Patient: sex M, age 17
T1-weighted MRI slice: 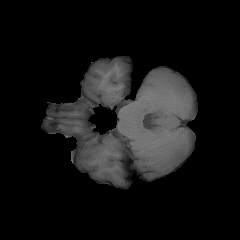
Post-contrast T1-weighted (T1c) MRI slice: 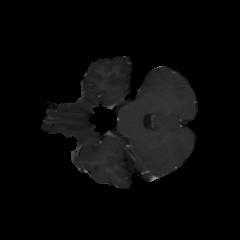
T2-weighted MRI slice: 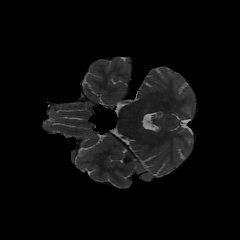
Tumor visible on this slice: no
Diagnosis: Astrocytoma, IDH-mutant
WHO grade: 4